Question: I've faced a problem that is:
> An exception of type 'System.ArgumentException' occurred in EntityFramework.dll but was not handled in user codeAdditional information: The Include path expression must refer to a navigation property defined on the type. Use dotted paths for reference navigation properties and the Select operator for collection navigation properties.
How can I solve it?
This problem happen in 'FindAll' method
'''
articleViewModel.AttachmentFiles = AttachmentFileBLL.Instance.FindAll(c => c.ArticleId == articleViewModel.Id).ToList();
'''
FindAll method:
'''
public virtual IQueryable<TModel> FindAll(params Expression<Func<TModel, object>>[] includeProperties)
{
IQueryable<TModel> items = RepositoryContainer<TRepository>().FindAll();
if (includeProperties != null)
{
foreach (var includeProperty in includeProperties)
{
items = items.Include(includeProperty); // Problem occurred here!
}
}
return items;
}
'''

'''
public virtual int? ArticleId { get; set; }
public virtual int Id { get; set; }
'''
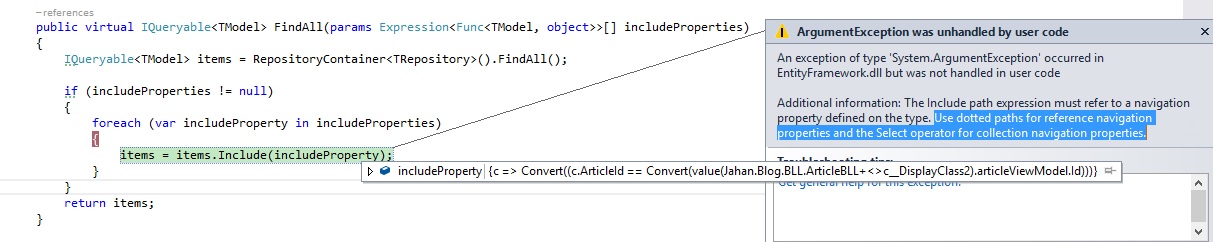
Answer: You are passing an invalid argument to the <URL> because it requires
> A lambda expression representing the path to include.
and not a condition like you've specified:
'''
c => c.ArticleId == articleViewModel.Id
'''
You need to call 'FindAll' differently:
'''
AttachmentFileBLL
.Instance
.FindAll(c => c.ArticleId)
.ToList();
'''
This would specifiy the property.
But as you also need to specify a navigation property for this you need to use such a property there. I don't know what name it can have in you model but something like this perhaps:
'''
AttachmentFileBLL
.Instance
.FindAll(c => c.Articles) // Assuming 'Articles' is a navigation property.
.ToList();
'''
If you want to get only some items you should put the condition elsewere in some 'Where' that would suit your needs:
'''
AttachmentFileBLL
.Instance
.SomeCollection
.Where(c => c.ArticleId == articleViewModel.Id)
.FindAll(c => c.Articles)
.ToList();
'''